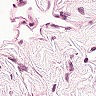
Metastatic tissue present: no